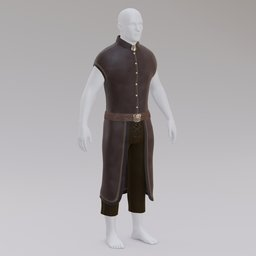
Label: people